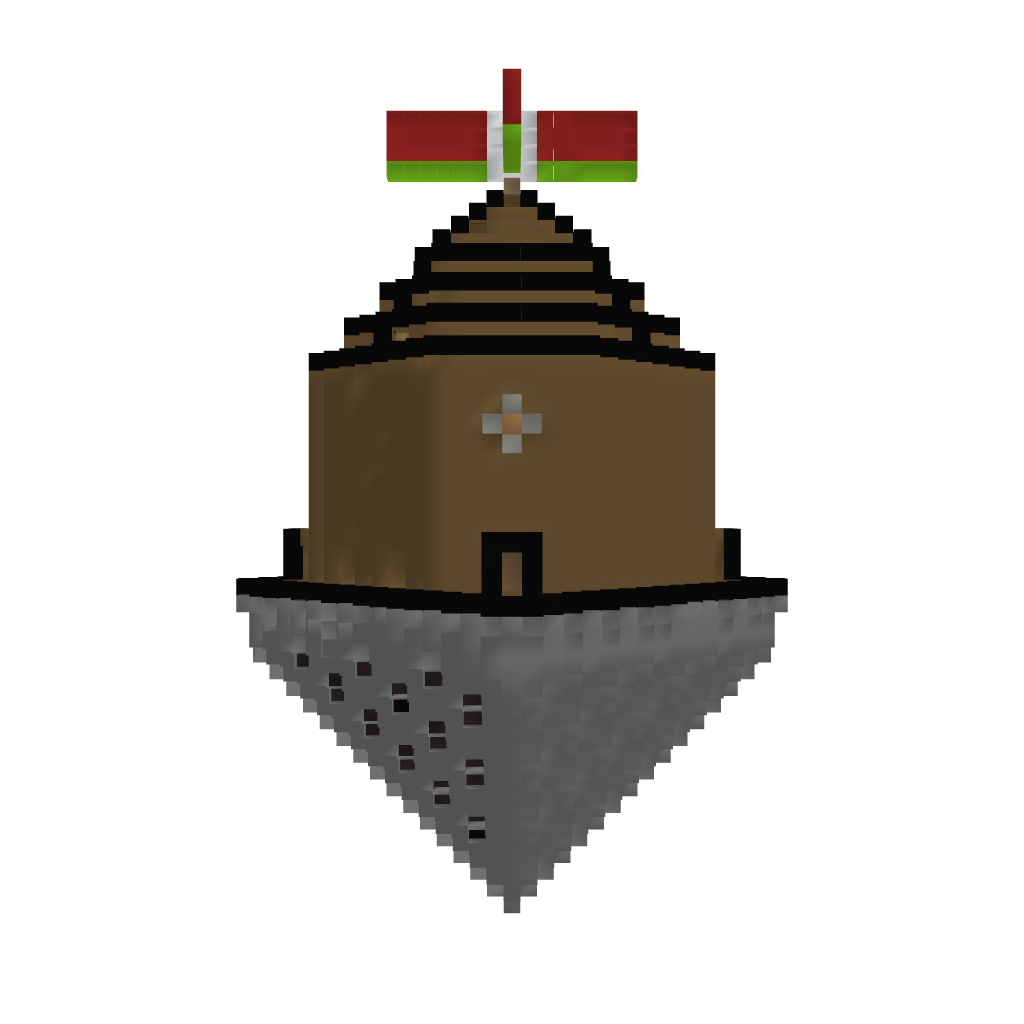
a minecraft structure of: house on the hill